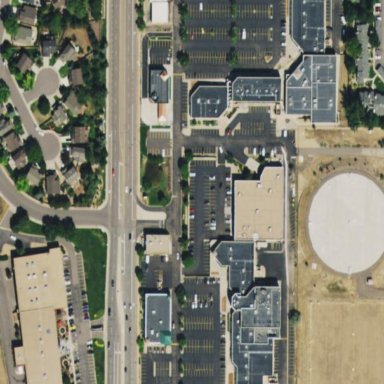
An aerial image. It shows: Parking area with surface.